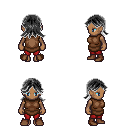
a pixel art fantasy rpg character, female body template, human, dark skin, brown tunic, red pants, gray loose hair, brown shoes, four views (front, back, left, right), 2x2 character sprite sheet, small pixel art, hard edges, no anti-aliasing